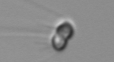
Label: Chaetoceros